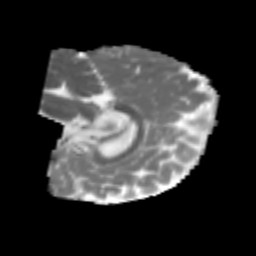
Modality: MD
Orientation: sagittal
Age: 6
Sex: male
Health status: healthy